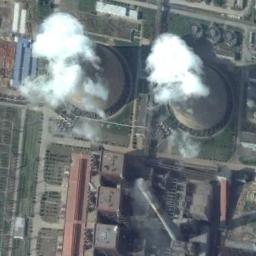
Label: thermal_power_station